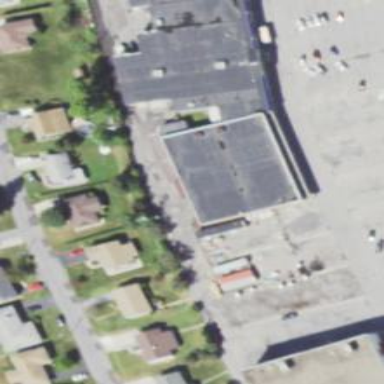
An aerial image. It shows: Retail building.